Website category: game
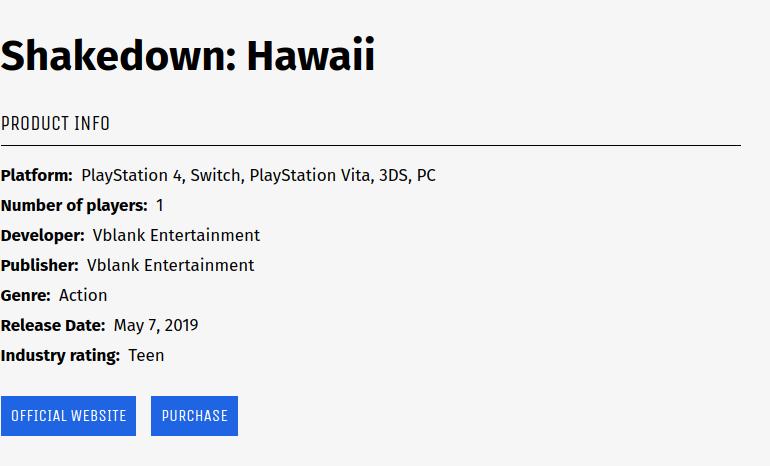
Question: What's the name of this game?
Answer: Shakedown: Hawaii

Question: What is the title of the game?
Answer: Shakedown: Hawaii

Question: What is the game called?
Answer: Shakedown: Hawaii

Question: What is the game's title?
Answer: Shakedown: Hawaii

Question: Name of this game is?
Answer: Shakedown: Hawaii

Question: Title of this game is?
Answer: Shakedown: Hawaii

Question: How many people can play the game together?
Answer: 1

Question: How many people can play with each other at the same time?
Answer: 1

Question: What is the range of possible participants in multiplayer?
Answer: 1

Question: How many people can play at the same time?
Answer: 1

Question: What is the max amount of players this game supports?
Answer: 1

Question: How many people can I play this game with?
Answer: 1

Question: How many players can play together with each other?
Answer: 1

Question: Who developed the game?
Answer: Vblank Entertainment

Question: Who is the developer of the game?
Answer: Vblank Entertainment

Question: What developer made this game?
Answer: Vblank Entertainment

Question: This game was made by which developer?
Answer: Vblank Entertainment

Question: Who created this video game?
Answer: Vblank Entertainment

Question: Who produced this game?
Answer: Vblank Entertainment

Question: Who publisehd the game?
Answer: Vblank Entertainment

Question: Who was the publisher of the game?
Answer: Vblank Entertainment

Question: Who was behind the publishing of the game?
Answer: Vblank Entertainment

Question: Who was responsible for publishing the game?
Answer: Vblank Entertainment

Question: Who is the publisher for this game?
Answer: Vblank Entertainment

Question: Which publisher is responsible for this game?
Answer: Vblank Entertainment

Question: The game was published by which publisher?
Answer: Vblank Entertainment

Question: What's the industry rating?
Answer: Teen

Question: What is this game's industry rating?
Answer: Teen

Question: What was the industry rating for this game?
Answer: Teen

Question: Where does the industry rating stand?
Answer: Teen

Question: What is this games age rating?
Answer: Teen

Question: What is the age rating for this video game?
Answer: Teen

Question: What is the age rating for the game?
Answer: Teen

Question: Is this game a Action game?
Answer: yes

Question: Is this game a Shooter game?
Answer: no

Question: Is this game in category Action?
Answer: yes

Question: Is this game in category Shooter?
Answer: no

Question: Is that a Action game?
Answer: yes

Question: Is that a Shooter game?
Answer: no

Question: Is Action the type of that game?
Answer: yes

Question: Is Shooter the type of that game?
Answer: no

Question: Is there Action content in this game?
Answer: yes

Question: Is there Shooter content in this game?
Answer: no

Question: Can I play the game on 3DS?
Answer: yes

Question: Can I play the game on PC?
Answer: yes

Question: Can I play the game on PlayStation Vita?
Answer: yes

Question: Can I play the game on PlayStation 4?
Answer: yes

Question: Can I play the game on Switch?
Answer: yes

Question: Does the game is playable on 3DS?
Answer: yes

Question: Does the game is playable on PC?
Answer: yes

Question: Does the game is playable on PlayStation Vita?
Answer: yes

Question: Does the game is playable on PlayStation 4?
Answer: yes

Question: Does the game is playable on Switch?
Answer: yes

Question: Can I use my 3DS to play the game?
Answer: yes

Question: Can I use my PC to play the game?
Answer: yes

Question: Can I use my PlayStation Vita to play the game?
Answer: yes

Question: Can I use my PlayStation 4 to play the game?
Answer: yes

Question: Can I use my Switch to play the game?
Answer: yes

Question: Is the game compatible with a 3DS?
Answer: yes

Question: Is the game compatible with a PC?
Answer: yes

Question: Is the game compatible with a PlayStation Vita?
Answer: yes

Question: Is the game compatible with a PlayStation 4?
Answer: yes

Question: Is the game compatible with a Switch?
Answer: yes